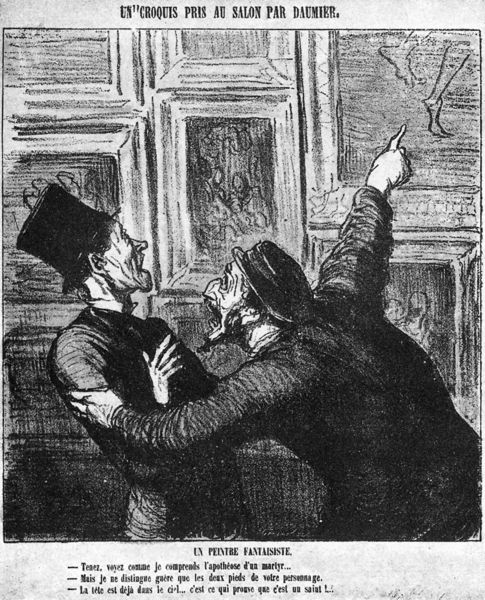
Titel: Eine Skizze besetzt den Salon/Ein erfundener Maler
Künstler: Honoré Daumier
Schlagwörter: fuß, gemälde, mann, weiß, finger, grau, hut, hüte, männer, schwarz, zeichnung, zylinder, bart, mütze, halten, füße, schrift, bilder, angst, karikatur, salon, festhalten, maler, zeigen, druck, hakennase, karrikatur, text, schrecken, par, daumier, priester, schreck, weiiß, finder, weißss, 2 männer, pris, fimger